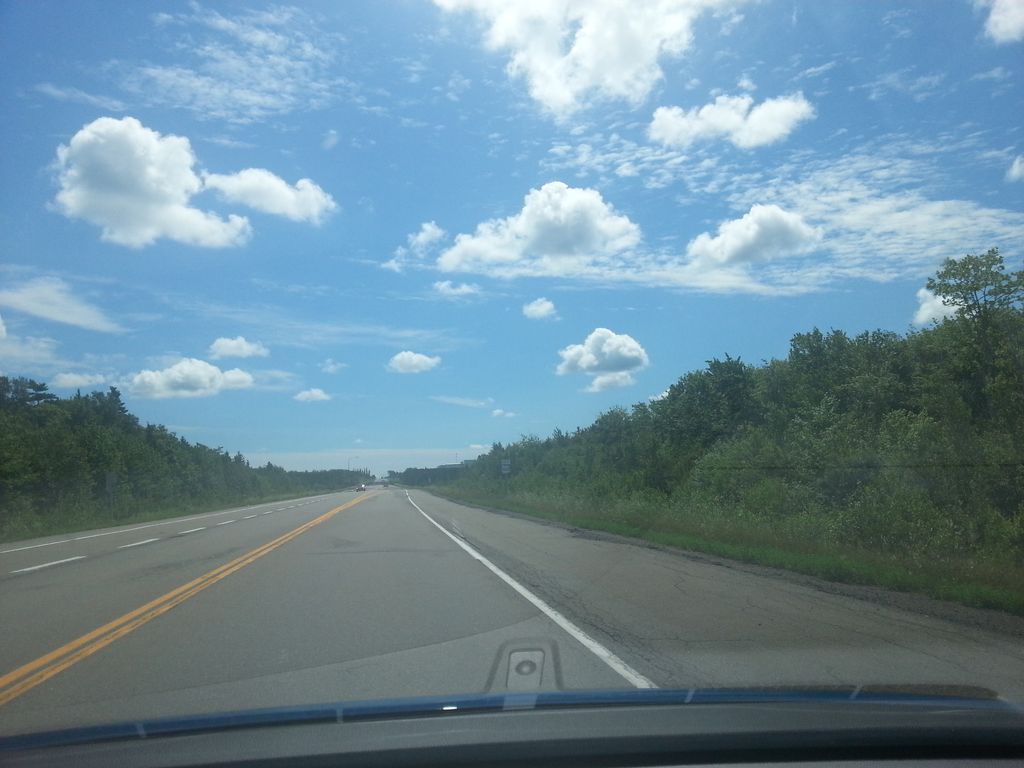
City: charlottetown